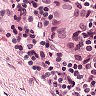
Metastatic tissue present: yes